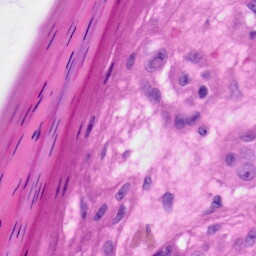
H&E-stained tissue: Skin